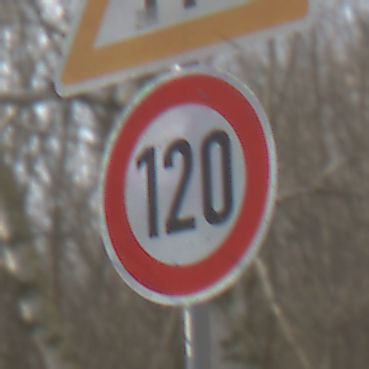
Verkehrszeichen: Geschwindigkeit120
Zusatzzeichen oben: EinseitigVerengteFahrbahnLinks
Umgebung: Outdoor, Nature
Tageszeit: MorningAfternoon
Wetter: Clear
Licht: Natural
Jahreszeit: Winter
Kontrast: HighContrast